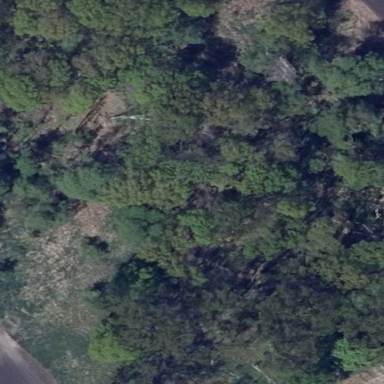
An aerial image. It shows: Forest area.